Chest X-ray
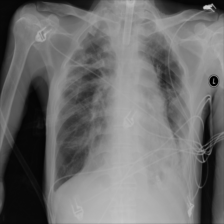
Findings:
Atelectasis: negative
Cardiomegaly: negative
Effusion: positive
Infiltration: negative
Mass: positive
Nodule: negative
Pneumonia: negative
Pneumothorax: negative
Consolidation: positive
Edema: negative
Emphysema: negative
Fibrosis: negative
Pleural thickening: negative
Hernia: negative